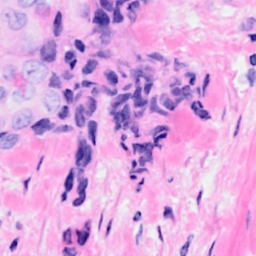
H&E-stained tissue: Breast